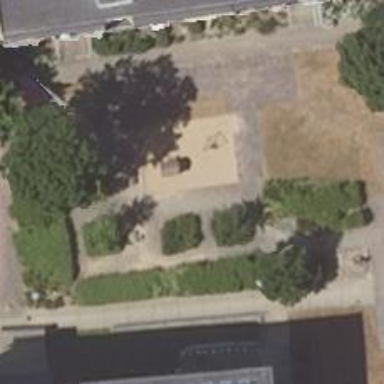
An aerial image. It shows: Playground area for leisure activities on the land.